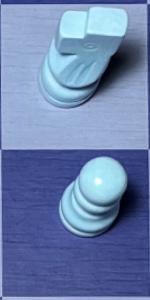
Label: Pawn_White